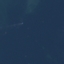
Land use / land cover: SeaLake